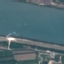
Land use / land cover class: River